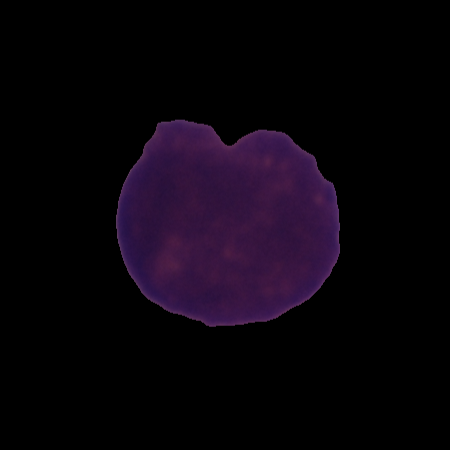
Label: cancer